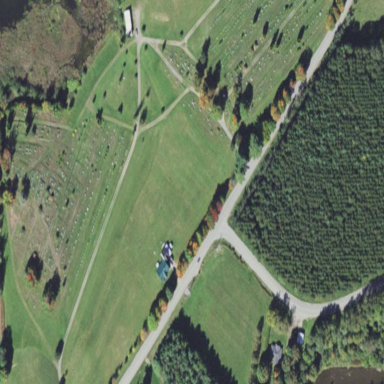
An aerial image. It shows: Cemetery.